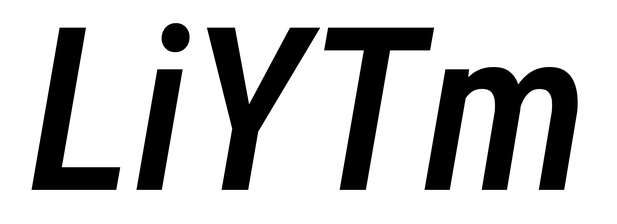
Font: Roboto-Italic_Condensed_Medium_Italic